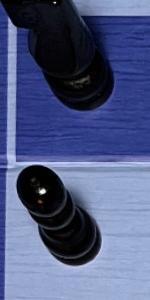
Label: Pawn_Black